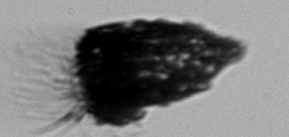
Label: Tintinnopsis